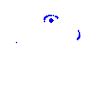
Particle: proton